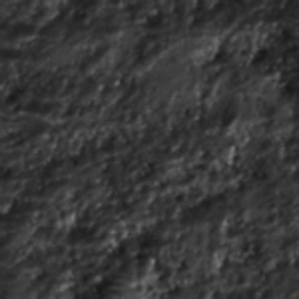
Label: frost